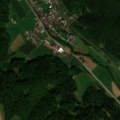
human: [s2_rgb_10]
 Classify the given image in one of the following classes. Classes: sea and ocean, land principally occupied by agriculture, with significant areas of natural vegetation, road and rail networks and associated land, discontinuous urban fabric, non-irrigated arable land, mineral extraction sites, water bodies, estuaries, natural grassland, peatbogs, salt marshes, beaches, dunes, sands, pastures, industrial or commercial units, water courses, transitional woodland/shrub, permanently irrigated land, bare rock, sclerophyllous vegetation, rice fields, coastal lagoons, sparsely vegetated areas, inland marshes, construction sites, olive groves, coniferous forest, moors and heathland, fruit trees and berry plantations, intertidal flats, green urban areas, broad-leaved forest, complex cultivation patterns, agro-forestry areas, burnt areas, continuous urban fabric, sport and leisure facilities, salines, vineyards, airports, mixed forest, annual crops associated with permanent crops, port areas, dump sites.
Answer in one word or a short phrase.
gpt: discontinuous urban fabric, non-irrigated arable land, pastures, broad-leaved forest, mixed forest